Field crop: maize
Growth stage: 2
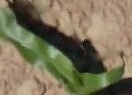
Species: maize